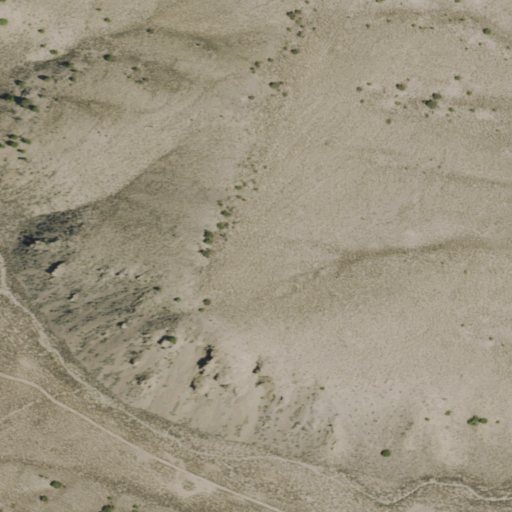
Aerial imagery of mountain in Nevada named Rabbit Hill containing only shrub